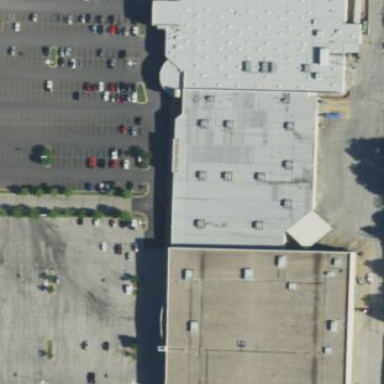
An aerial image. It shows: Commercial building housing department store.